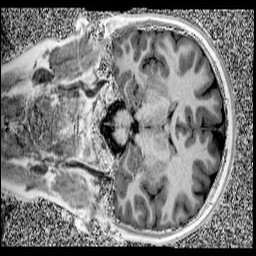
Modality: UNIT1
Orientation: coronal
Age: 12
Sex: female
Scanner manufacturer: siemens
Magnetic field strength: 3 T
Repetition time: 4 s
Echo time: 0.00299 s